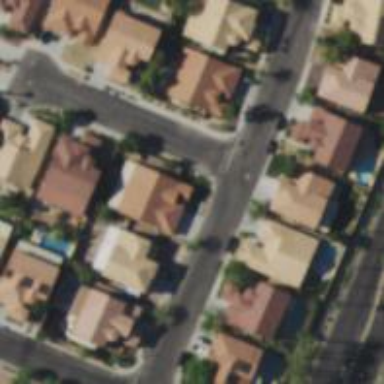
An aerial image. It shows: Residential road.